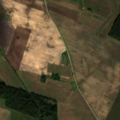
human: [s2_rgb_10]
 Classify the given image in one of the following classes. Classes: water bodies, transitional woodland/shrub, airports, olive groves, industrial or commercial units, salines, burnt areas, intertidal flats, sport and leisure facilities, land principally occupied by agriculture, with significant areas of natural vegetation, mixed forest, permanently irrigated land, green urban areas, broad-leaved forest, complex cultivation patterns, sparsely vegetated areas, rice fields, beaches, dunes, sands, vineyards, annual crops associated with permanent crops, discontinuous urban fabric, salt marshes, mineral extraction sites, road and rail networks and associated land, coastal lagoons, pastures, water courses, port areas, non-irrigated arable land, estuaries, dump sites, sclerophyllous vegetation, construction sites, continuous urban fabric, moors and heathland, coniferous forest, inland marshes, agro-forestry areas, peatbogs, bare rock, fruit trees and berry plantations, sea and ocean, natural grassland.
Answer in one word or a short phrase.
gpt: non-irrigated arable land, broad-leaved forest, mixed forest